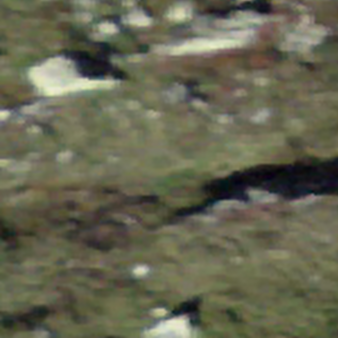
Label: other